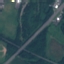
Label: Highway